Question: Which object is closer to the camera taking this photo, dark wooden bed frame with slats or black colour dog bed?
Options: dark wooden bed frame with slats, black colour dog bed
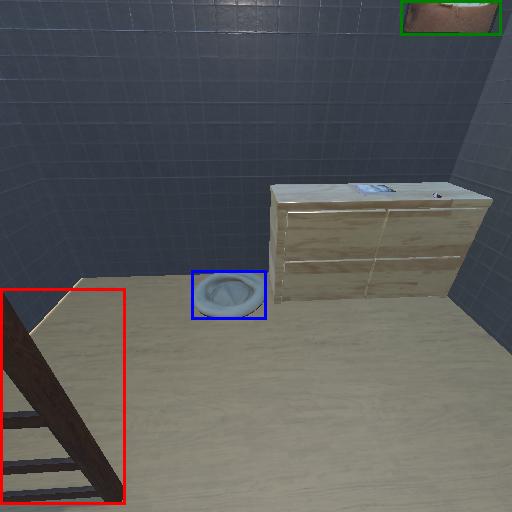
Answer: dark wooden bed frame with slats